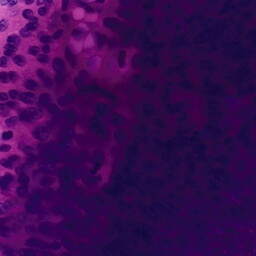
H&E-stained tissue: Colon